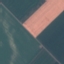
Land use / land cover class: AnnualCrop